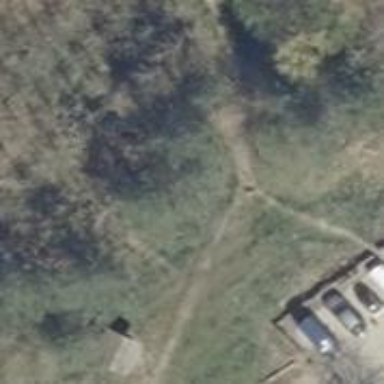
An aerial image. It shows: Path.